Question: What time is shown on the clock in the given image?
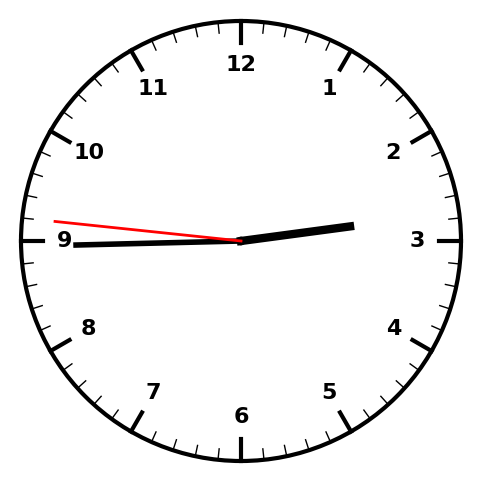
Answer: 02:44:46